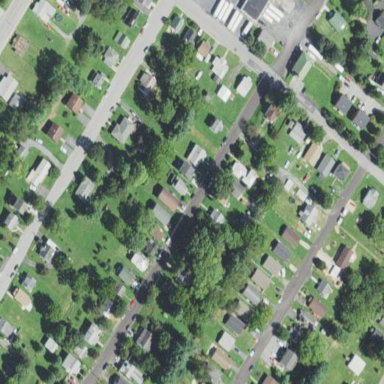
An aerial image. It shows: Residential area within neighborhood.